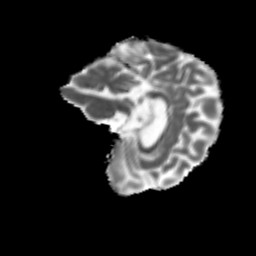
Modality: MD
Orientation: sagittal
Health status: ill
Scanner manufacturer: siemens
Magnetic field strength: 3 T
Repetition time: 6.8 s
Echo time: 0.097 s